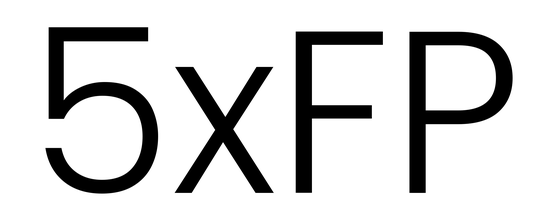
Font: Poppins-Light